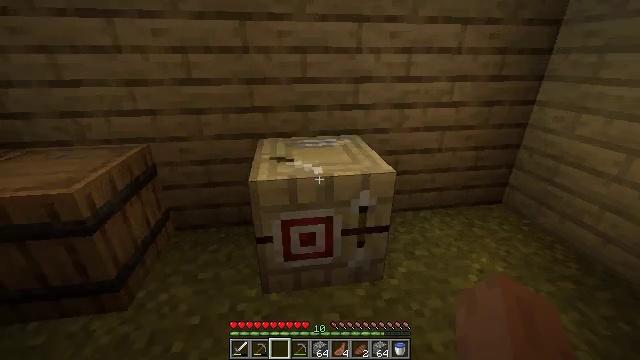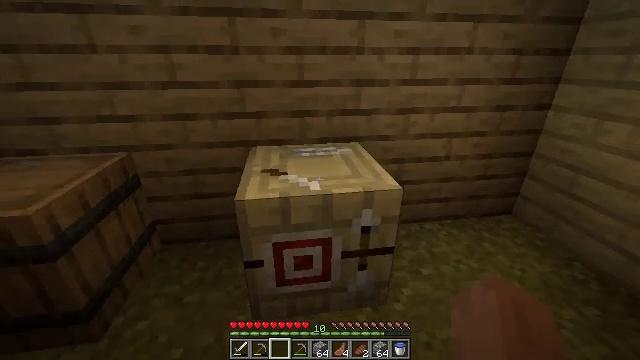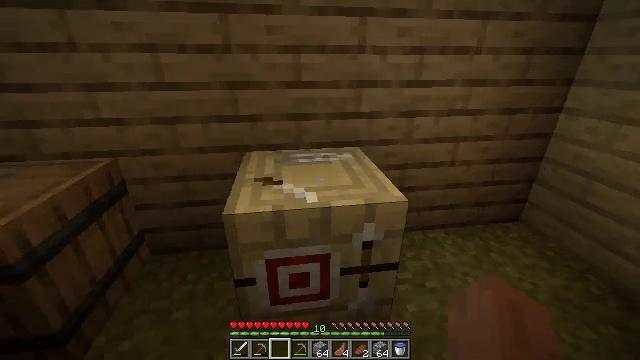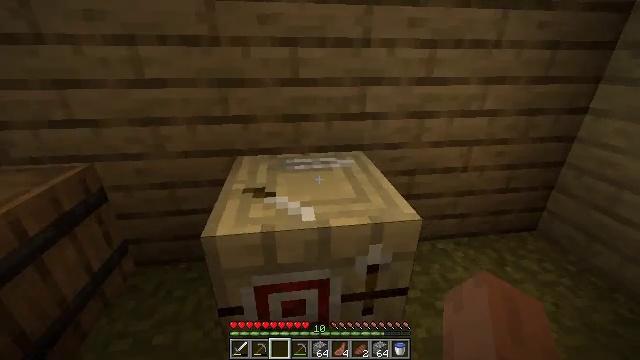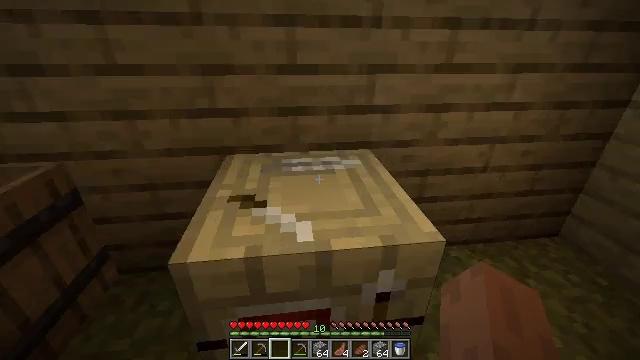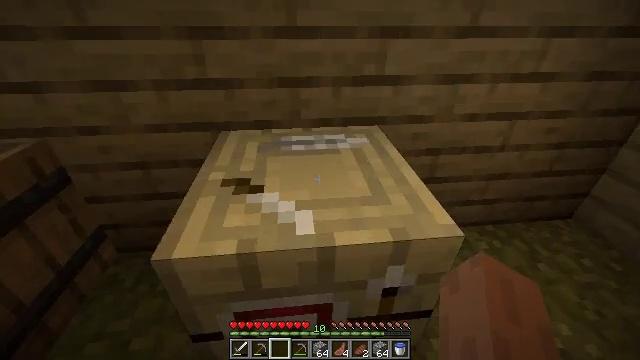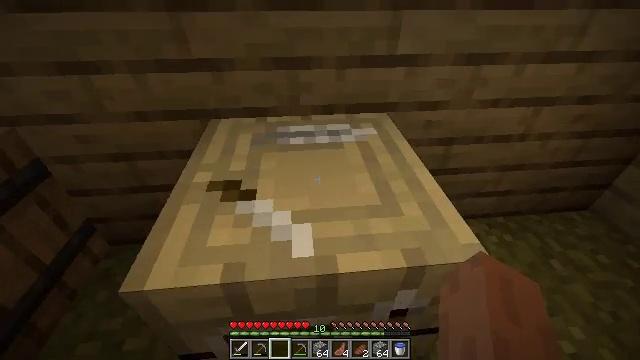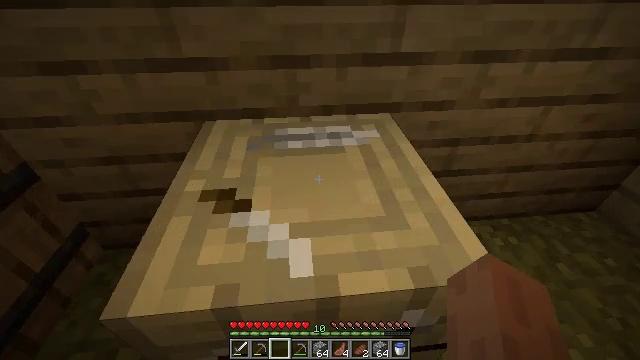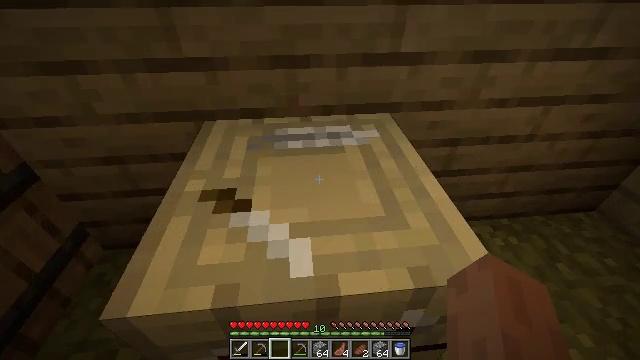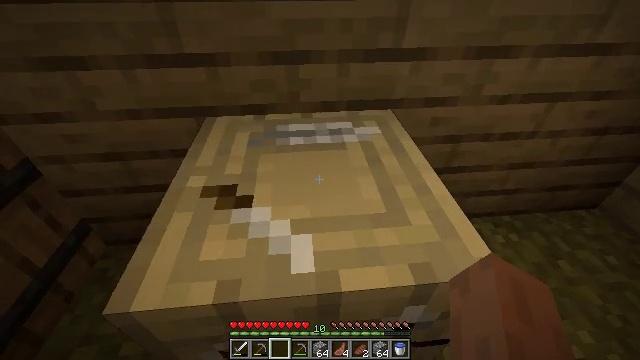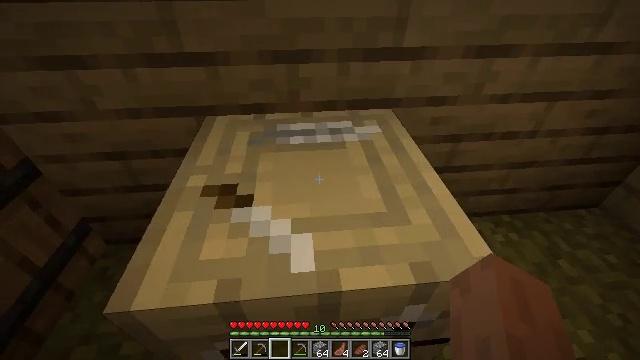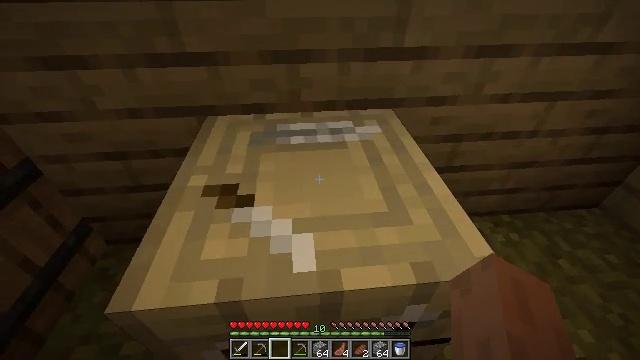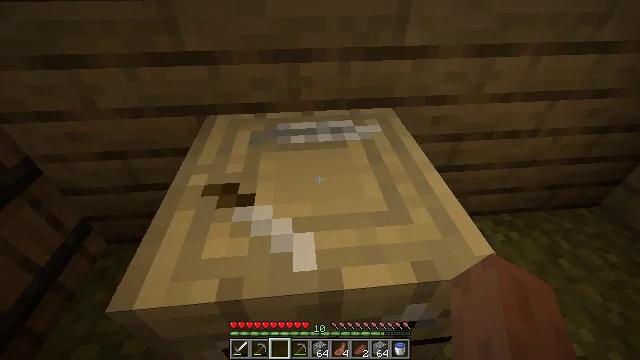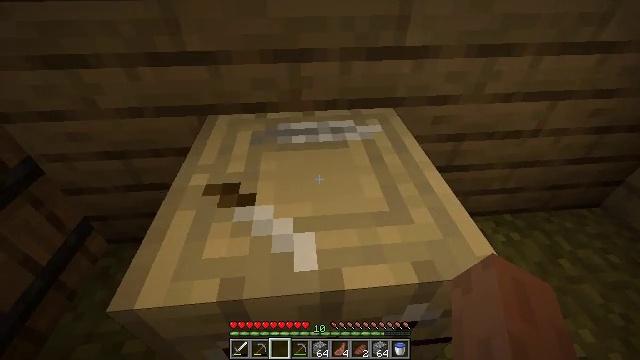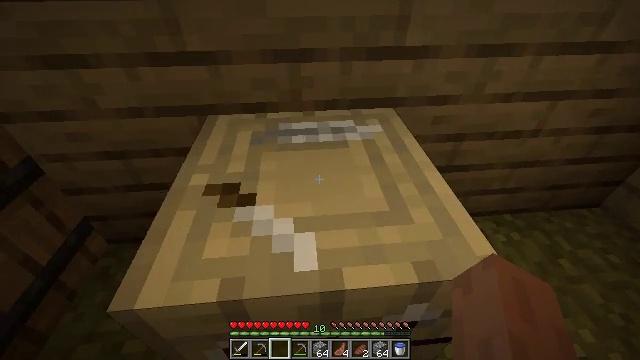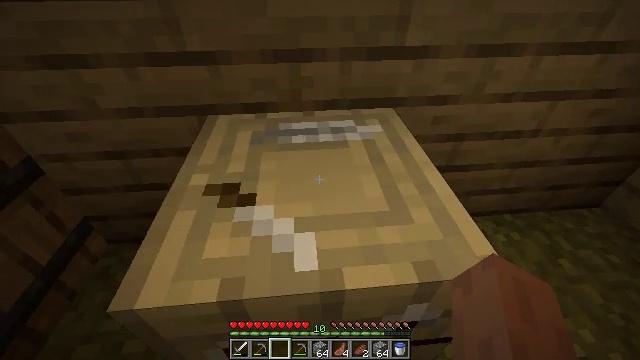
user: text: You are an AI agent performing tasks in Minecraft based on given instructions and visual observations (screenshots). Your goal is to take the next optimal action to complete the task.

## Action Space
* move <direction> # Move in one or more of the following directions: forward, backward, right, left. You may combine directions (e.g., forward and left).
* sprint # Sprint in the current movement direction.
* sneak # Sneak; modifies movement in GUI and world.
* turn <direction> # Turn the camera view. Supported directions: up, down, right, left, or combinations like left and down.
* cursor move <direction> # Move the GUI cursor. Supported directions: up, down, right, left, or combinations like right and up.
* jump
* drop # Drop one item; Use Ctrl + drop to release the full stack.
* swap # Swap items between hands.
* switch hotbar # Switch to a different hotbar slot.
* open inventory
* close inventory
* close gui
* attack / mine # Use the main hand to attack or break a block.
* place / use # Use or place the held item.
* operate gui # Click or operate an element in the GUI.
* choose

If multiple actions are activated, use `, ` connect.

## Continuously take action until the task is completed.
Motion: motion action
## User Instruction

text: Make an acacia button with an acacia plank.
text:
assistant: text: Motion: move forward
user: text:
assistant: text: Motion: move forward
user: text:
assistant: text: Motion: move forward
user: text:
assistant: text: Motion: move forward, turn down
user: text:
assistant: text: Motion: move forward, turn down
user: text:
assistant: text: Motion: move forward, turn down
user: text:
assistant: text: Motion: turn down
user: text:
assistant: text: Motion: no_op
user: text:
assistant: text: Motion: no_op
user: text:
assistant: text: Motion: no_op
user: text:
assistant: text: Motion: no_op
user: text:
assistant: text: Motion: use / place
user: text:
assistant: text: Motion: use / place
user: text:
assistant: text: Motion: use / place
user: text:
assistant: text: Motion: no_op
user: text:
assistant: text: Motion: no_op
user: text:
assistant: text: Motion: no_op
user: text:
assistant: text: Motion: no_op
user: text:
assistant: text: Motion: no_op
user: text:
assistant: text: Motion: no_op
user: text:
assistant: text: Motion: turn left and down
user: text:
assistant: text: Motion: turn left and down
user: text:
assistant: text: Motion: turn left and up
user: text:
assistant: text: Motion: turn left and up
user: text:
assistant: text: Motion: move forward, turn left and up
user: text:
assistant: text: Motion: move forward, turn left and up
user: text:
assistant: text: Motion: move forward, turn left and up
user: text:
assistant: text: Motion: move forward, turn left and up
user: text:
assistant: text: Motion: move forward
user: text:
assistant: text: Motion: move forward